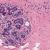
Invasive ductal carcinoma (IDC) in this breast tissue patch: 0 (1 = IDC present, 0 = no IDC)